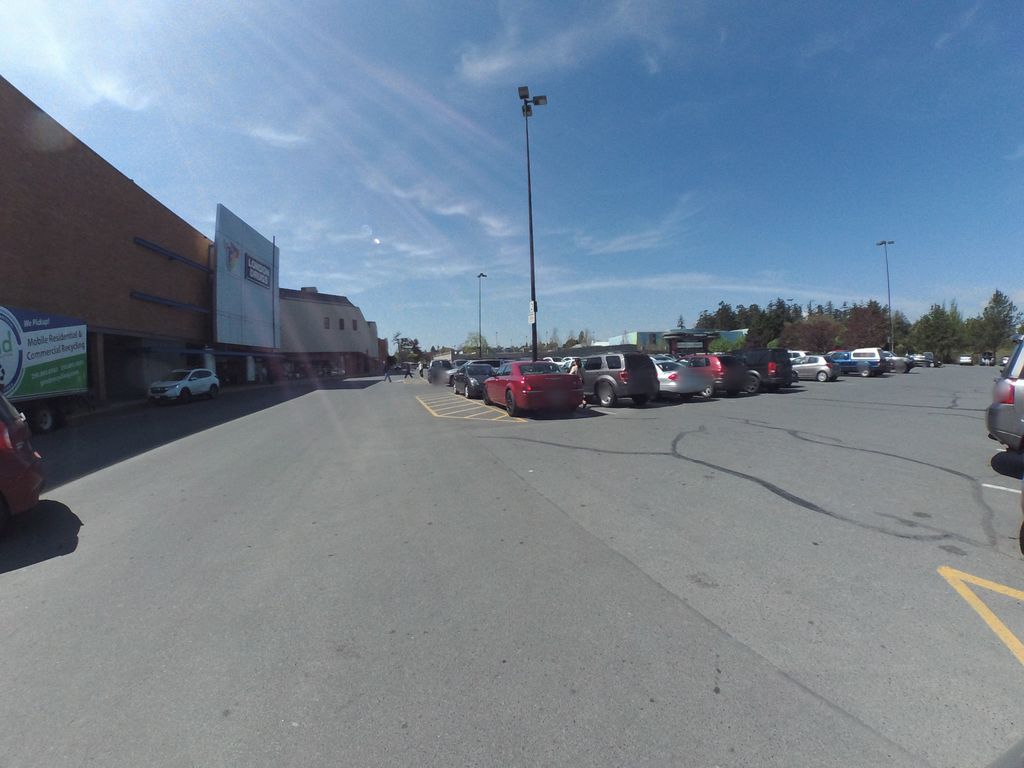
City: victoria